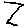
Label: zigzag